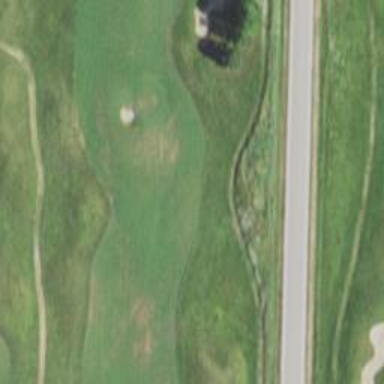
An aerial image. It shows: View of golf hole.